Aerial crown-view tile of a tropical tree (Barro Colorado Island, Panama), acquired 20250818:
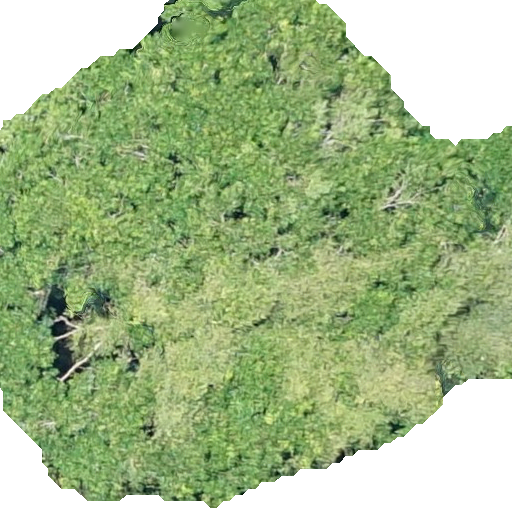
Species: Hura crepitans
GBIF accepted scientific name: Hura crepitans
Crown area: 319.617 m²